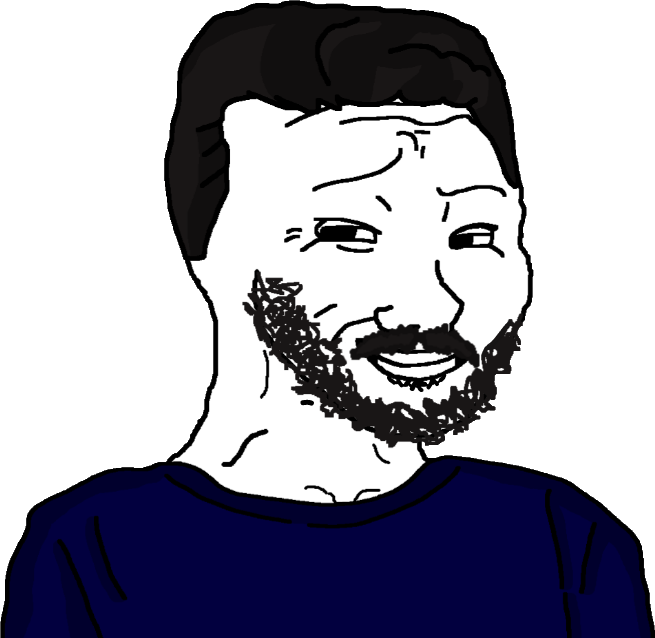
Label: 5_Smugjak